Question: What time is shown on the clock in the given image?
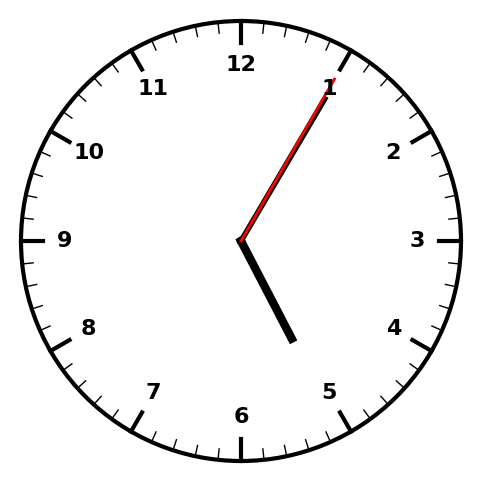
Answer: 05:05:05